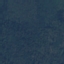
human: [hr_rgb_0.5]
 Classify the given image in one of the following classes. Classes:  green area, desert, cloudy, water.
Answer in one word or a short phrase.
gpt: green area